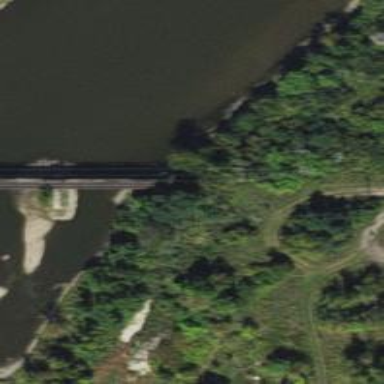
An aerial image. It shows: Disused railway bridge.